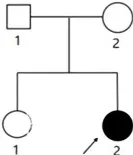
(A) Pedigree and Sanger sequencing of the MADaM family.
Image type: radiology (x_ray)